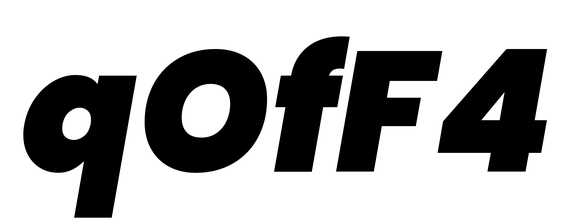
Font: Poppins-BlackItalic